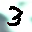
Label: 3